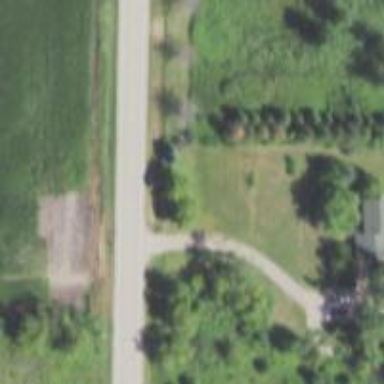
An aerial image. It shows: Driveway leading to service road.